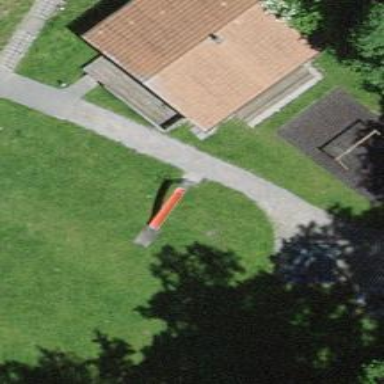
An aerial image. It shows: Playground featuring slide.